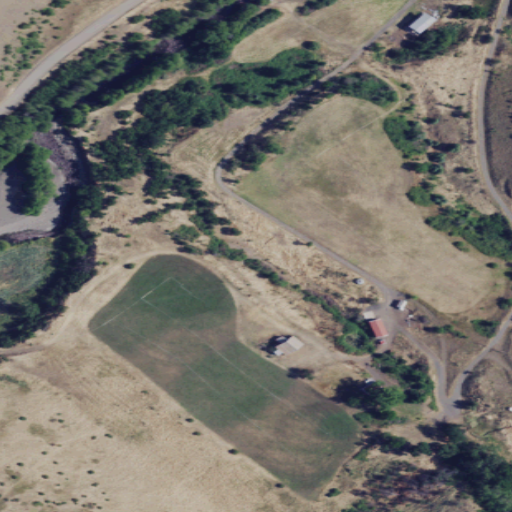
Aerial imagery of valley in Washington named Green Gulch containing grassland, shrub, open development, low intensity development, and evergreen forest